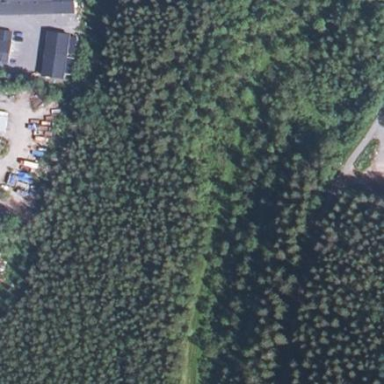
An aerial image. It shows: Forest with evergreen needle-leaved trees.